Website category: phone
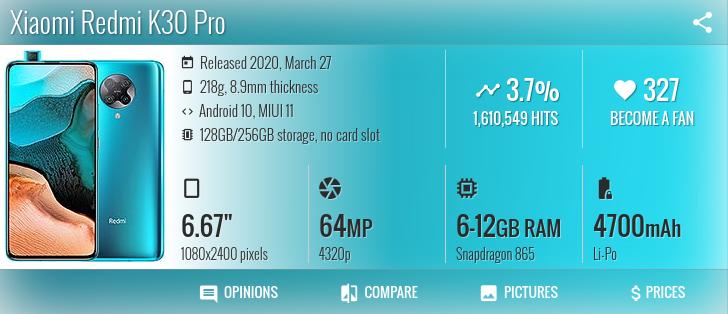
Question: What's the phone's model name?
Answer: Xiaomi Redmi K30 Pro

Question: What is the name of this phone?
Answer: Xiaomi Redmi K30 Pro

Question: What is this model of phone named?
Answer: Xiaomi Redmi K30 Pro

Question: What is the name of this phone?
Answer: Xiaomi Redmi K30 Pro

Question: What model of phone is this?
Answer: Xiaomi Redmi K30 Pro

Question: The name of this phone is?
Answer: Xiaomi Redmi K30 Pro

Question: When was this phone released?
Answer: Released 2020, March 27

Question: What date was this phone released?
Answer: Released 2020, March 27

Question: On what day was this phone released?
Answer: Released 2020, March 27

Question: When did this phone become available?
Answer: Released 2020, March 27

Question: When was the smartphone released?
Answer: Released 2020, March 27

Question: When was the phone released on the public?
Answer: Released 2020, March 27

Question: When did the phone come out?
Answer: Released 2020, March 27

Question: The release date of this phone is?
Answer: Released 2020, March 27

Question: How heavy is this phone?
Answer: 218g

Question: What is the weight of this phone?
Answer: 218g

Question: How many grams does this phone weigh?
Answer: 218g

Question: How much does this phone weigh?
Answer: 218g

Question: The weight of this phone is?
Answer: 218g

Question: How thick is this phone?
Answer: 8.9mm thickness

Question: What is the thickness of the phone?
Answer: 8.9mm thickness

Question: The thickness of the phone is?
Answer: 8.9mm thickness

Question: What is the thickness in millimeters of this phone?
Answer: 8.9mm thickness

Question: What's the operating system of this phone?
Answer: Android 10, MIUI 11

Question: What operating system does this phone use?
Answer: Android 10, MIUI 11

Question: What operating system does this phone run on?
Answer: Android 10, MIUI 11

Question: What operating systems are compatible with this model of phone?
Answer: Android 10, MIUI 11

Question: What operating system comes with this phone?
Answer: Android 10, MIUI 11

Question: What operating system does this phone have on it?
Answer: Android 10, MIUI 11

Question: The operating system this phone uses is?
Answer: Android 10, MIUI 11

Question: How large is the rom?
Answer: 128GB/256GB storage

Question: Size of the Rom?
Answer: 128GB/256GB storage

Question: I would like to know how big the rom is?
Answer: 128GB/256GB storage

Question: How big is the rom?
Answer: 128GB/256GB storage

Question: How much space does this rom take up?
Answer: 128GB/256GB storage

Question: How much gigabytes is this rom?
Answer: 128GB/256GB storage

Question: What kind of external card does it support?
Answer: no card slot

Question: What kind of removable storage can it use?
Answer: no card slot

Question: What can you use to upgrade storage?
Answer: no card slot

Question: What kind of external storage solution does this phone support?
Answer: no card slot

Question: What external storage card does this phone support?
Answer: no card slot

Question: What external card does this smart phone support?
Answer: no card slot

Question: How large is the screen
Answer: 6.67"

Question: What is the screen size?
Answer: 6.67"

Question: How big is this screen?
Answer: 6.67"

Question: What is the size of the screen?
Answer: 6.67"

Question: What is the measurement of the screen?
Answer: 6.67"

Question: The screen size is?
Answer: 6.67"

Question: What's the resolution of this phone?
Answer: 1080x2400 pixels

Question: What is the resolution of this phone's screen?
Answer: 1080x2400 pixels

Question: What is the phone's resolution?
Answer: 1080x2400 pixels

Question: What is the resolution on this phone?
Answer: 1080x2400 pixels

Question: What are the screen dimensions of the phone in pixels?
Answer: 1080x2400 pixels

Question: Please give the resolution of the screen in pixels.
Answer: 1080x2400 pixels

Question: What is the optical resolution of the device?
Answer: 1080x2400 pixels

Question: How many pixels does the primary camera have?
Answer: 64 MP

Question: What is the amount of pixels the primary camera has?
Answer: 64 MP

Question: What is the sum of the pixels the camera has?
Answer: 64 MP

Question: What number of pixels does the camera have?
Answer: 64 MP

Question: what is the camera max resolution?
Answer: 64 MP

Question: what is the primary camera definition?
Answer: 64 MP

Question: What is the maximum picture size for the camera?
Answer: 64 MP

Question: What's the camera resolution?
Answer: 4320p

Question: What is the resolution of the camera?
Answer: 4320p